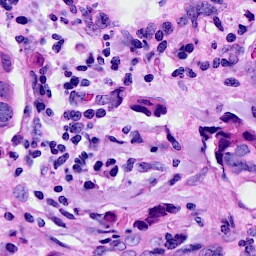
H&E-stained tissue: Breast